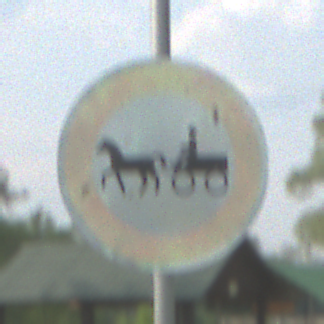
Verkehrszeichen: VerbotGespannfuhrwerke
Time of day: MorningAfternoon
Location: Outdoor (Nature)
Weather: PartlyCloudy
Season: NotSpecified
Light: Natural